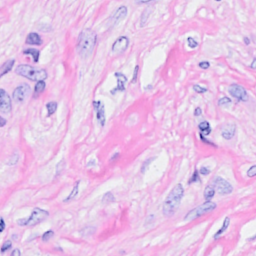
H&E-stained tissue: Breast